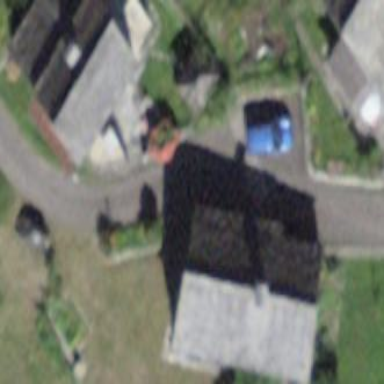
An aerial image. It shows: Detached building.